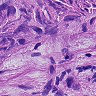
Metastatic tissue present: yes